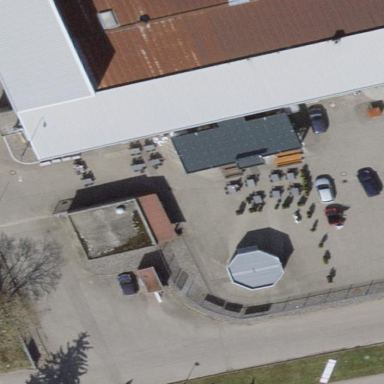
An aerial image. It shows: Outdoor seating area for leisure land.